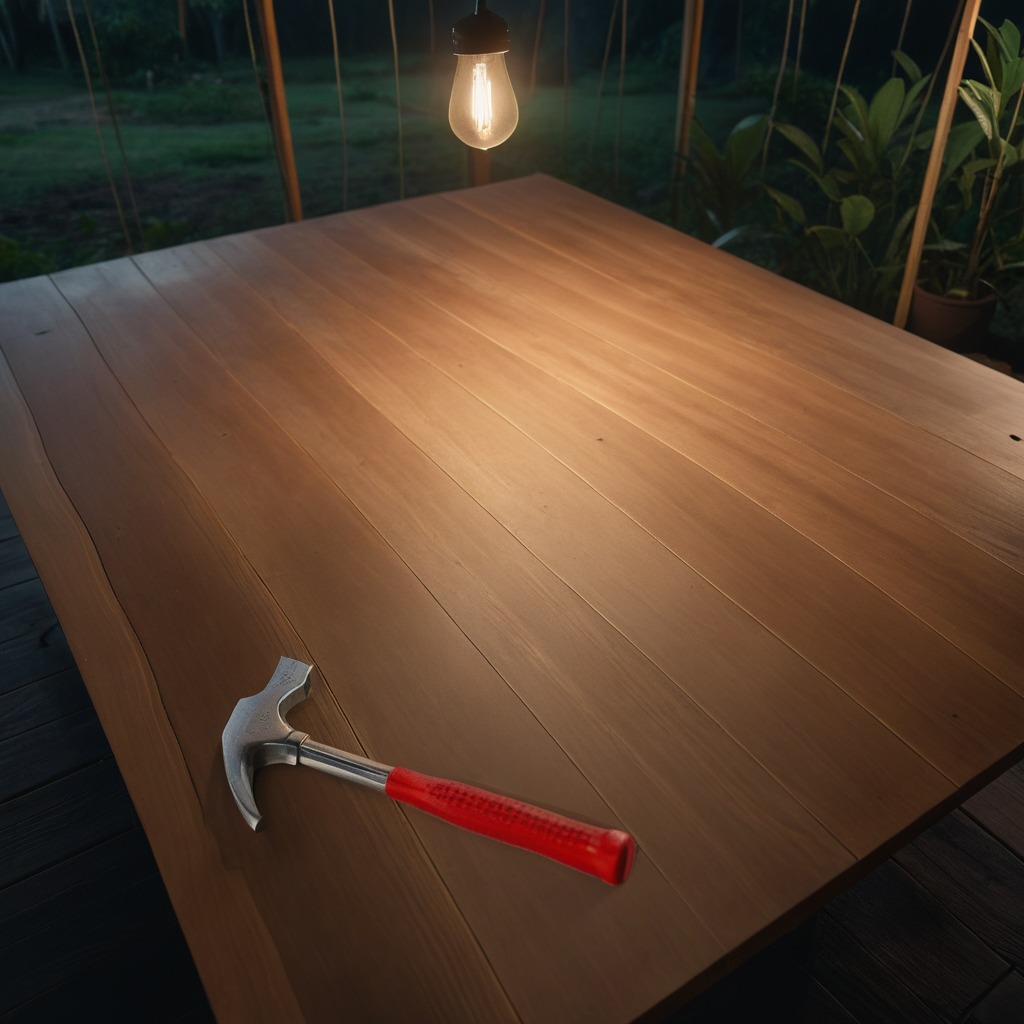
A hammer lying on a wooden table inside a jungle field workshop tent at night.